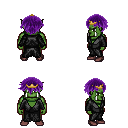
a pixel art fantasy rpg character, male body template, orc, green skin, gray robe, teal pants, purple short bangs hairstyle, gold tiara, maroon shoes, four views (front, back, left, right), 2x2 character sprite sheet, small pixel art, hard edges, no anti-aliasing